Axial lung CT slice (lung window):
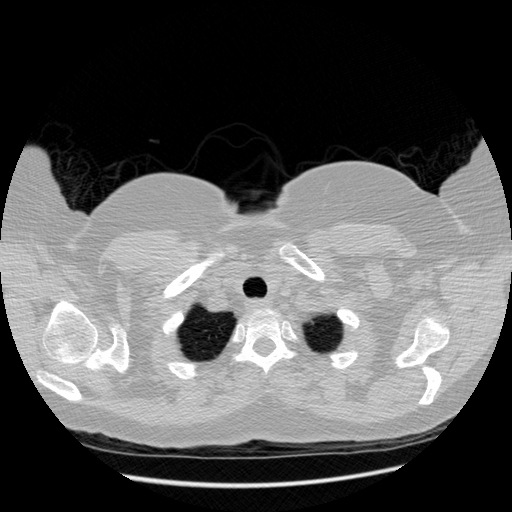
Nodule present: no